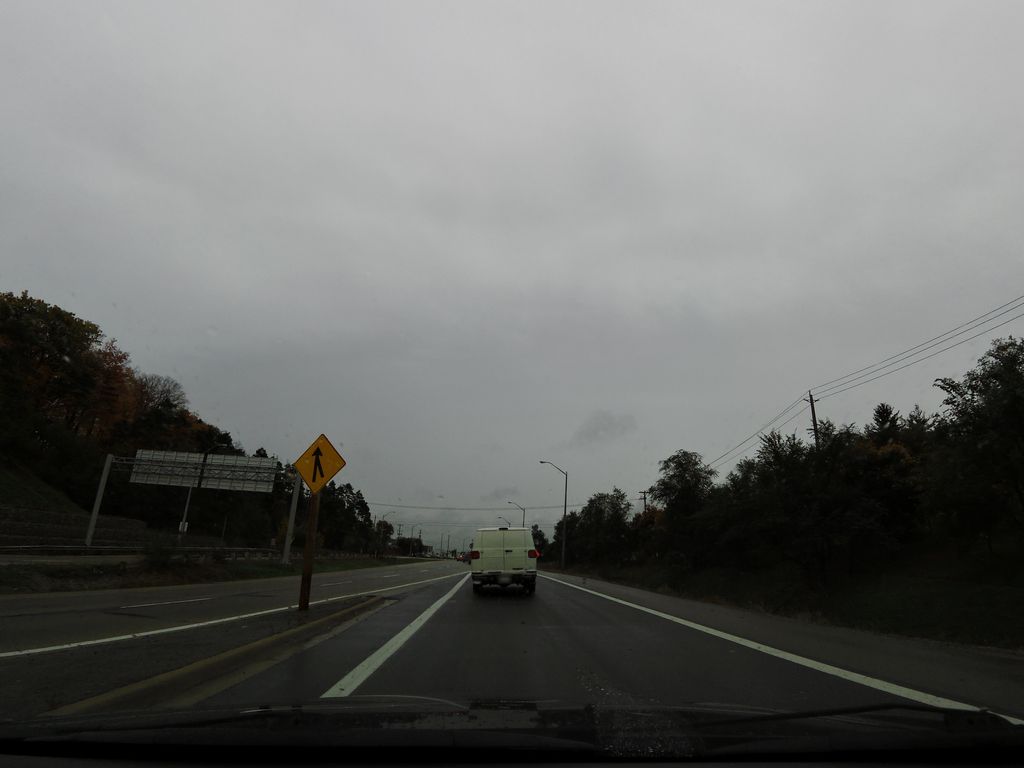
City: kitchener-waterloo